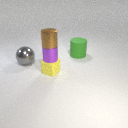
small brown metal cylinder above small yellow rubber cube